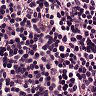
Metastatic tissue present: no